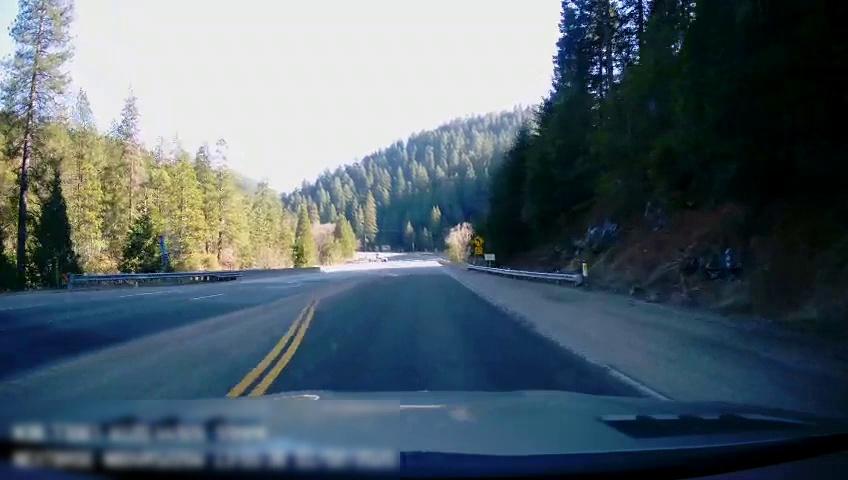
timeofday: Day
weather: Sunny
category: Drivable Space
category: Lanes | Opposite Lane
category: Lanes | Alternate Lane
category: Lanes | Opposite Lane
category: Lanes | Current Lane
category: Lanes | Alternate Lane
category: Lanes | Opposite Lane
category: Traffic | Signs